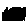
Label: zigzag